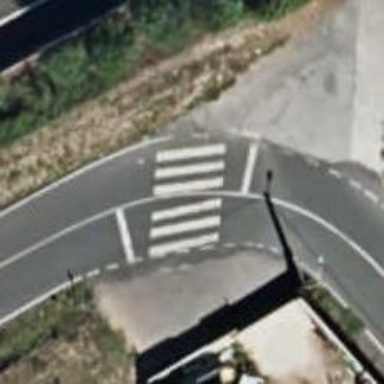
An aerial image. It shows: Marked crossing on the road.